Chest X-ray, PA view. Patient: 30 years old, sex F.
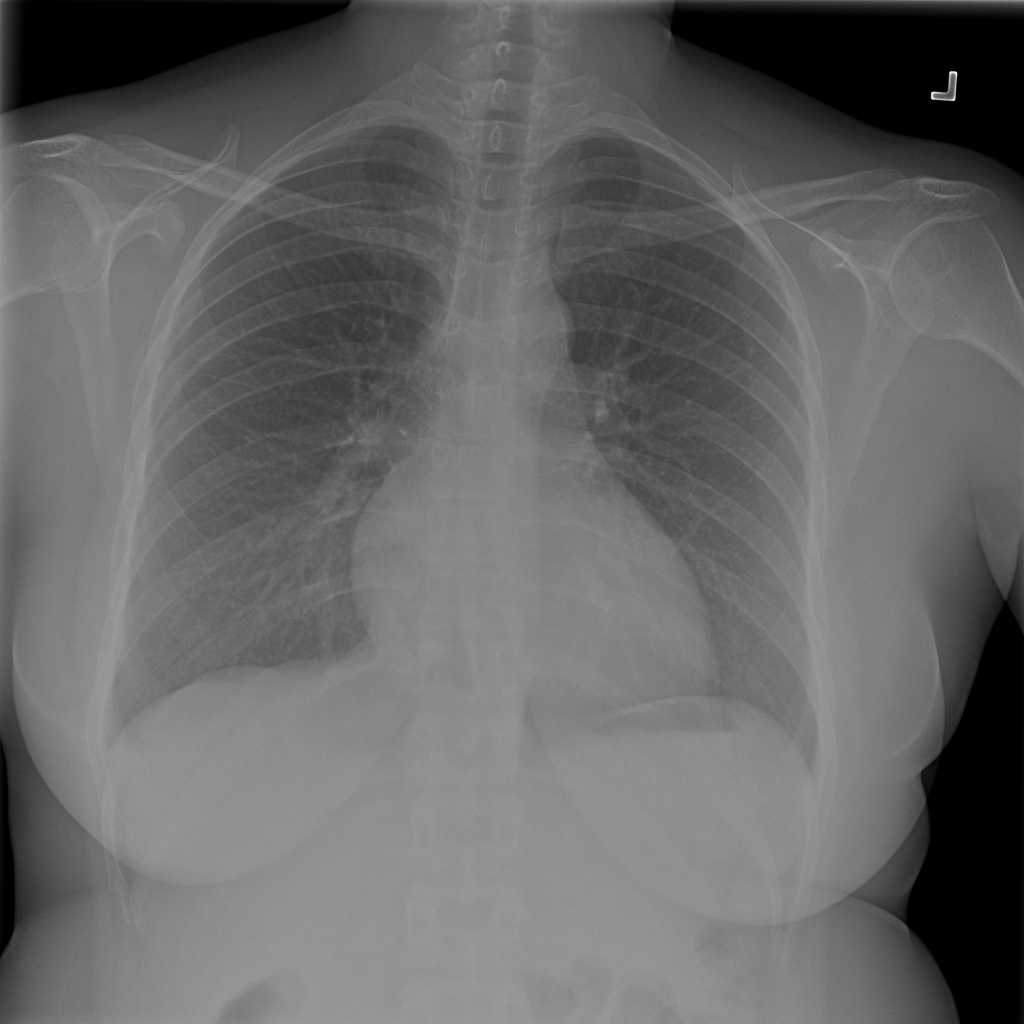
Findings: No Finding